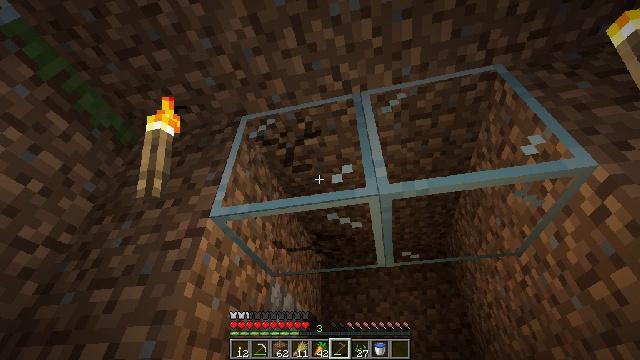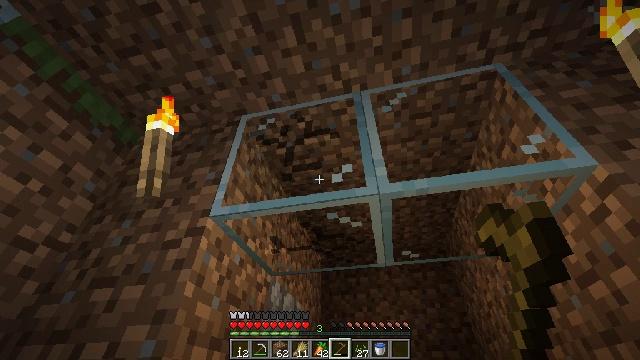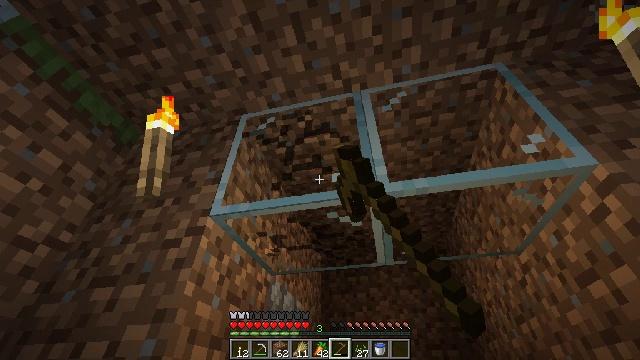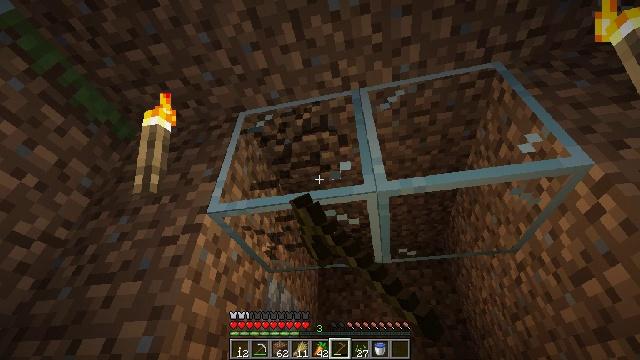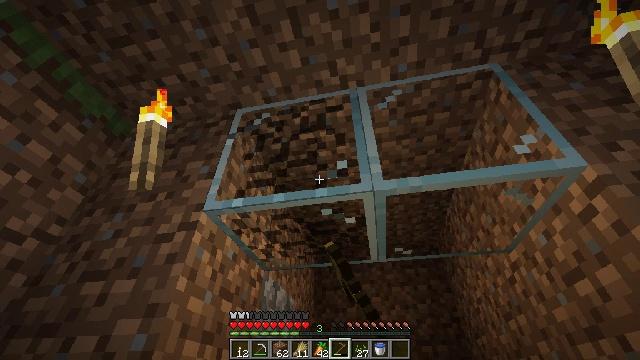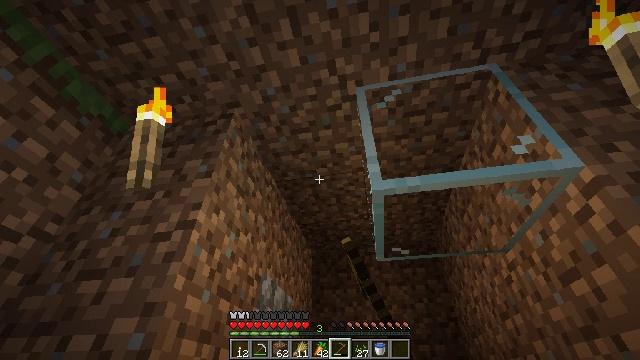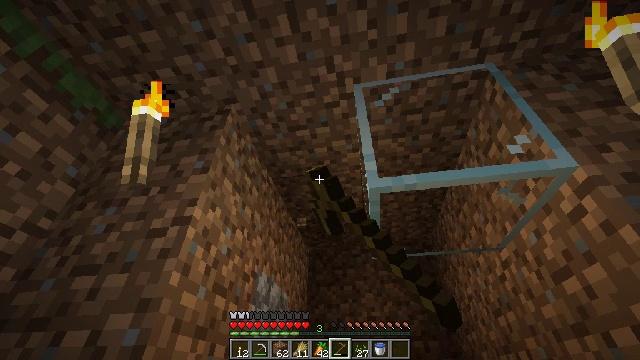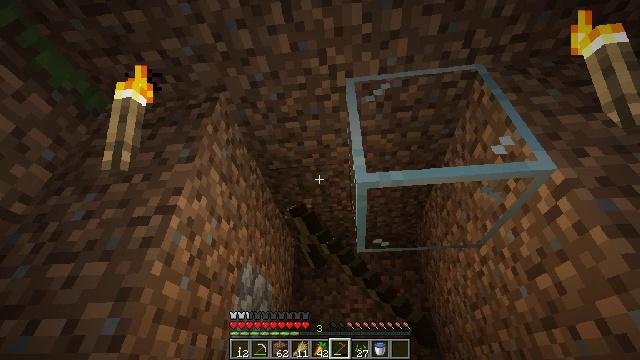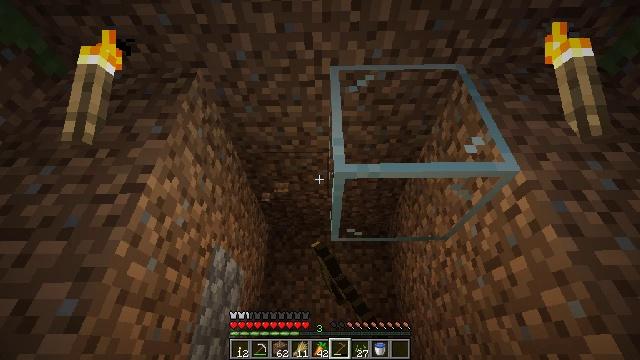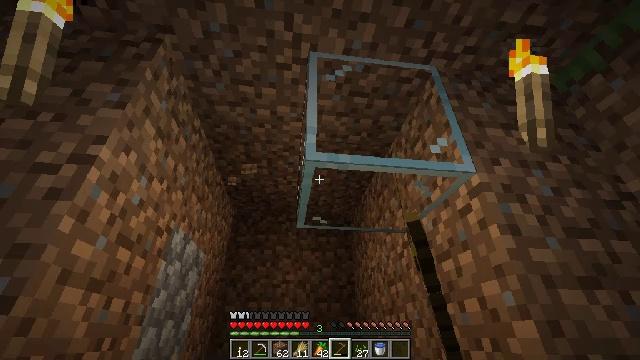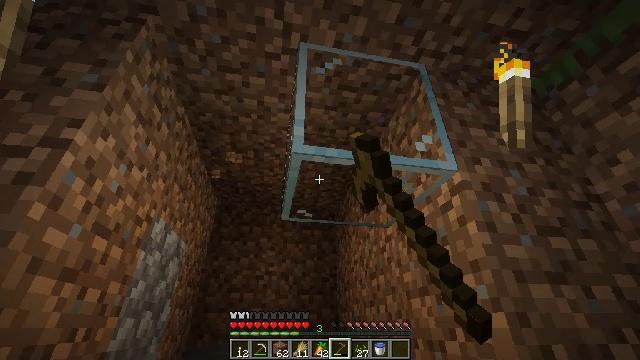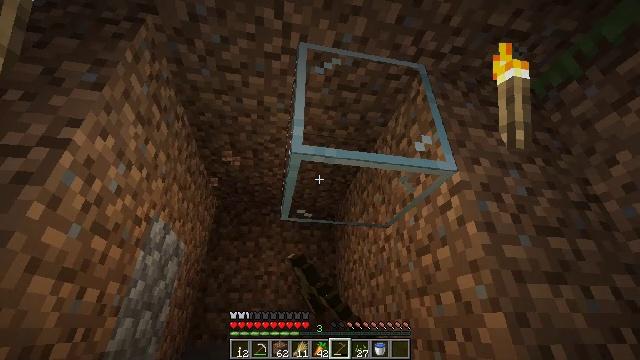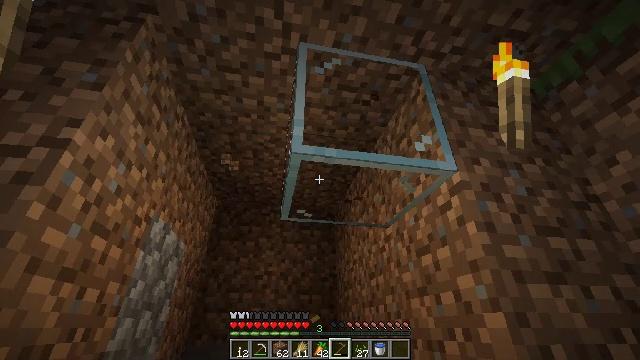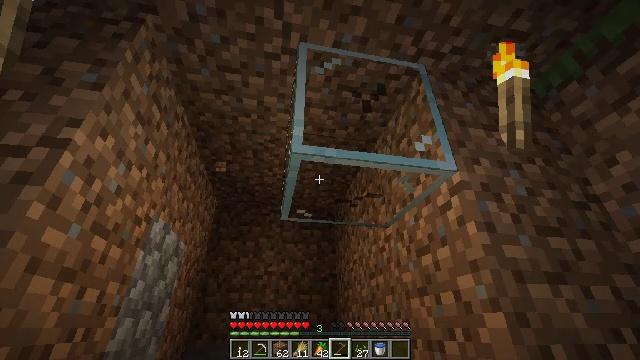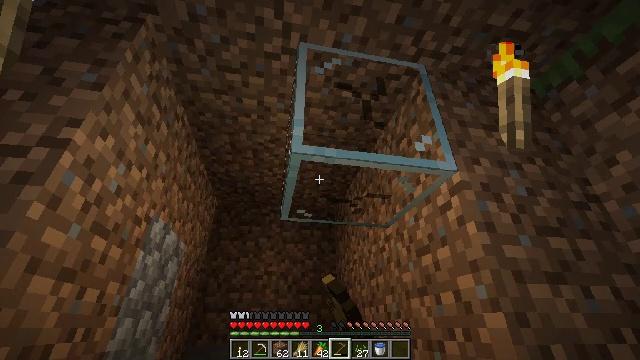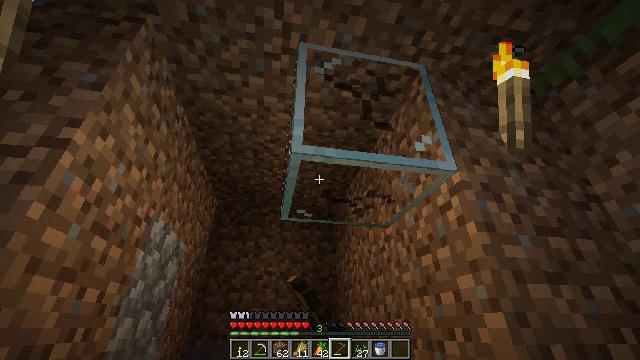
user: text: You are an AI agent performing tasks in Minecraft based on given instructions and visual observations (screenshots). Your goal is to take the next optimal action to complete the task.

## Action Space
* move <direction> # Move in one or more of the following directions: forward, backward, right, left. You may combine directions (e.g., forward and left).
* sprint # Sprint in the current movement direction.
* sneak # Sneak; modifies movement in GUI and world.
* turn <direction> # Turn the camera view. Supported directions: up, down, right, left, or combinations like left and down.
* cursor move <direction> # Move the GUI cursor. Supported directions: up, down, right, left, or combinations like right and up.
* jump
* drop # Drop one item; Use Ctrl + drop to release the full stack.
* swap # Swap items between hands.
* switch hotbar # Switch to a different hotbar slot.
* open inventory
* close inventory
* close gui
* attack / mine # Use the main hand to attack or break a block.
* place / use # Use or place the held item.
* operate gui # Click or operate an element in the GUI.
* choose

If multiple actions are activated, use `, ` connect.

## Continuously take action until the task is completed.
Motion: motion action
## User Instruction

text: Destroy the glass.
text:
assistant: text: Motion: attack / mine
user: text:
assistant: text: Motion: attack / mine
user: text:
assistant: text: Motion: attack / mine
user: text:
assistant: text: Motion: attack / mine
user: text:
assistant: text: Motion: attack / mine
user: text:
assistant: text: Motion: attack / mine
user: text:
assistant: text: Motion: turn right and down, attack / mine
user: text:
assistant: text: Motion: turn right and down, attack / mine
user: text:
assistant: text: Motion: turn right and down, attack / mine
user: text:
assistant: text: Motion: turn right and down, attack / mine
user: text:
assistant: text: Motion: attack / mine
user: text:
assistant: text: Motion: attack / mine
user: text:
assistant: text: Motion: attack / mine
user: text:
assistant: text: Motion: attack / mine
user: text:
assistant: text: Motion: attack / mine
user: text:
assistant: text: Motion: attack / mine
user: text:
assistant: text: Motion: attack / mine
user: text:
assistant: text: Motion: attack / mine
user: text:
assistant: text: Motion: attack / mine
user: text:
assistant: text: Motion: attack / mine
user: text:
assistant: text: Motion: attack / mine
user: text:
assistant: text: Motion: attack / mine
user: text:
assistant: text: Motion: attack / mine
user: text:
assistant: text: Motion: attack / mine
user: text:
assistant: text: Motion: attack / mine
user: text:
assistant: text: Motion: attack / mine